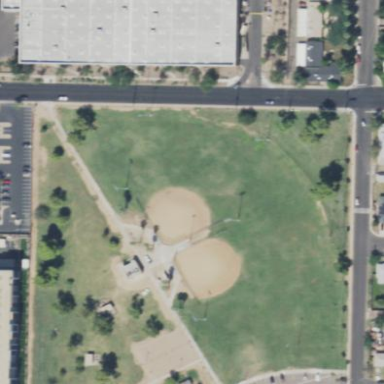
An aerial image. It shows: Baseball pitch for leisure land.